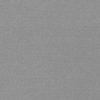
Label: dusty